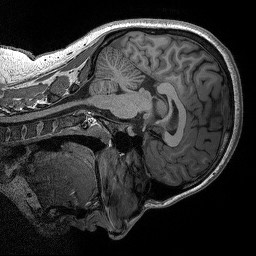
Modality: T1w
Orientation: sagittal
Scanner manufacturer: siemens
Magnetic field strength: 3 T
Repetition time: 2.3 s
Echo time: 0.00298 s